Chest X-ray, PA view. Patient: 72 years old, sex M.
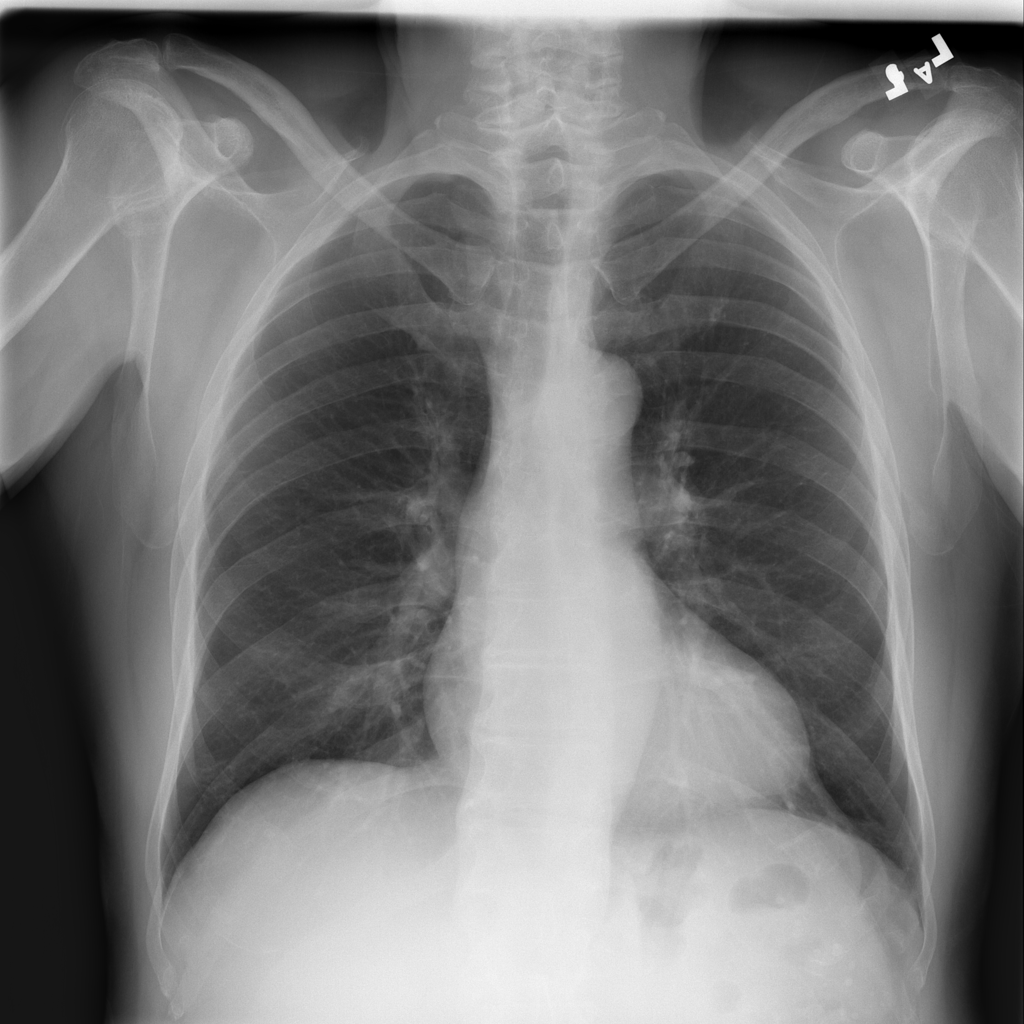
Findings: Cardiomegaly